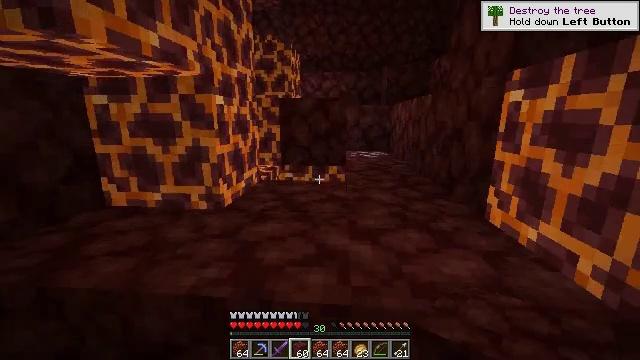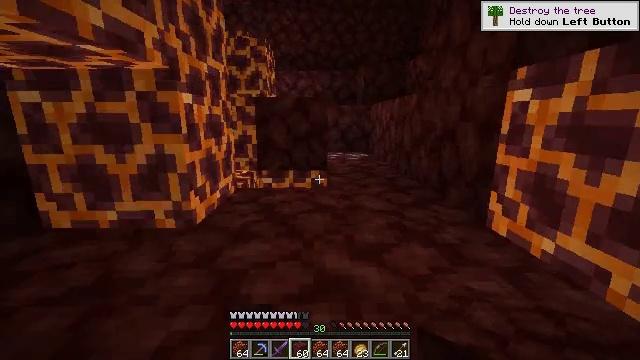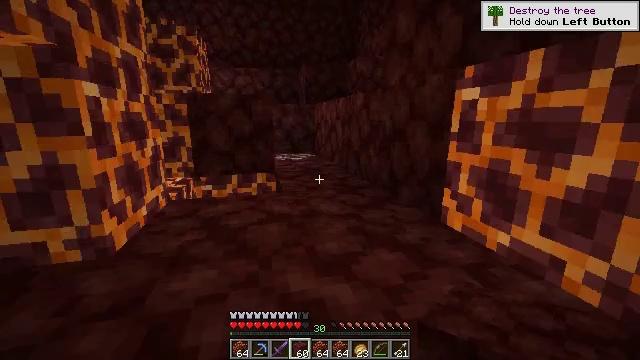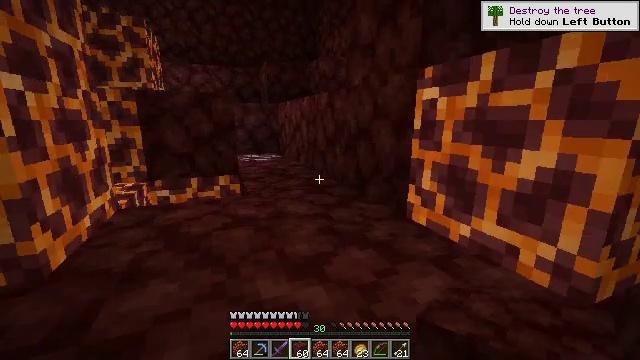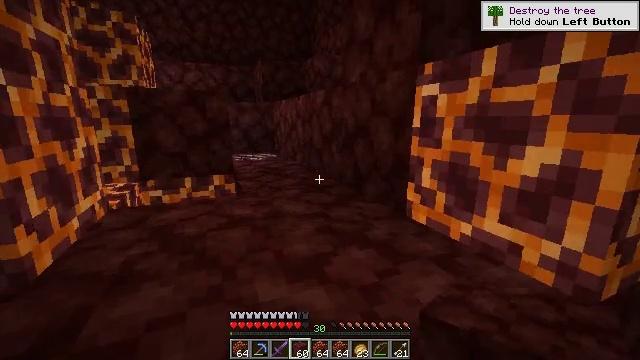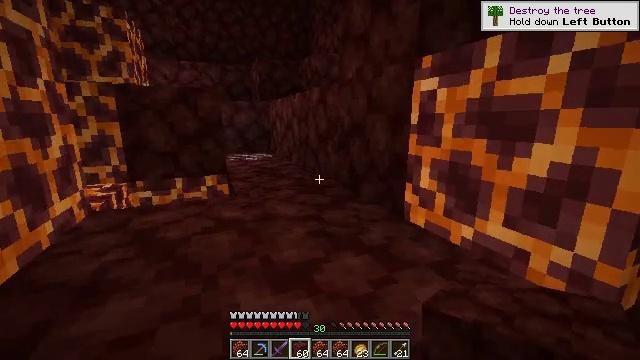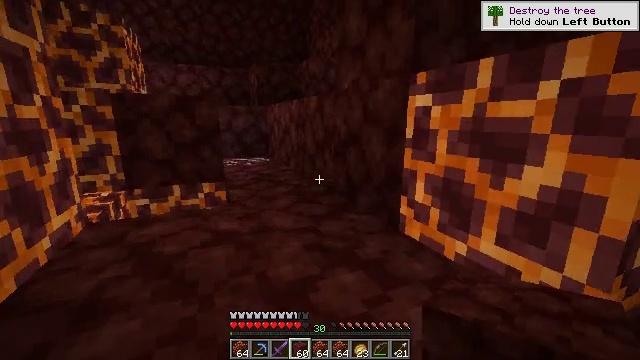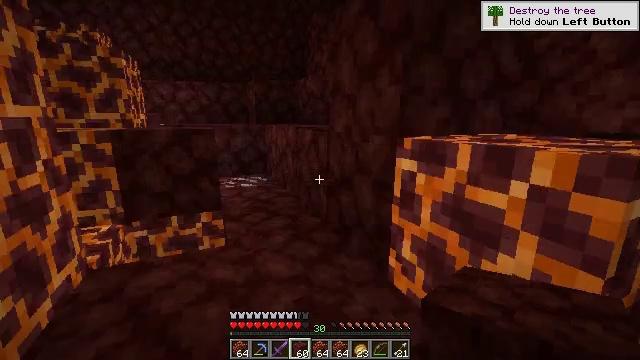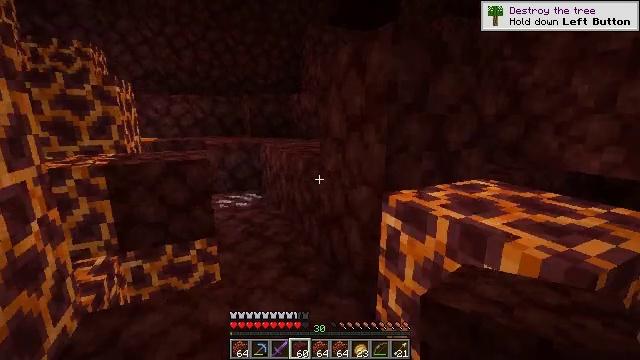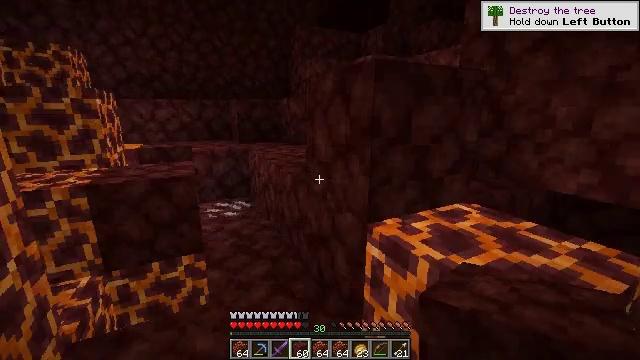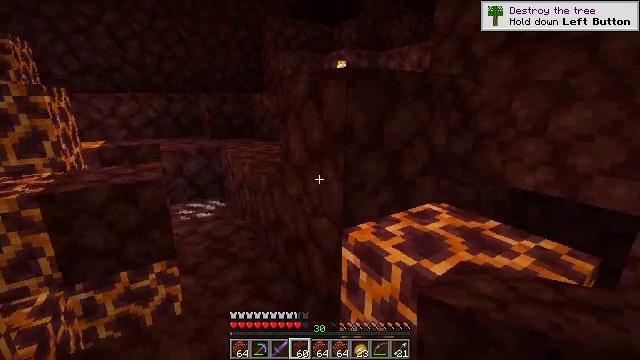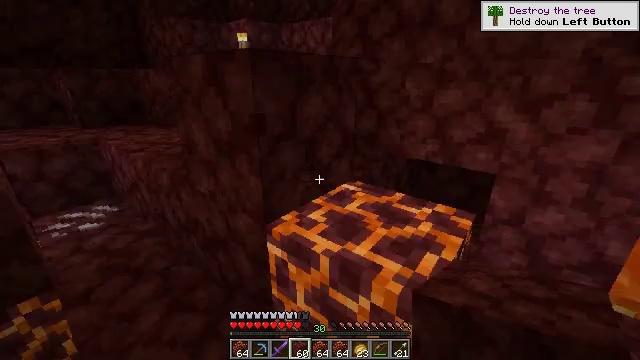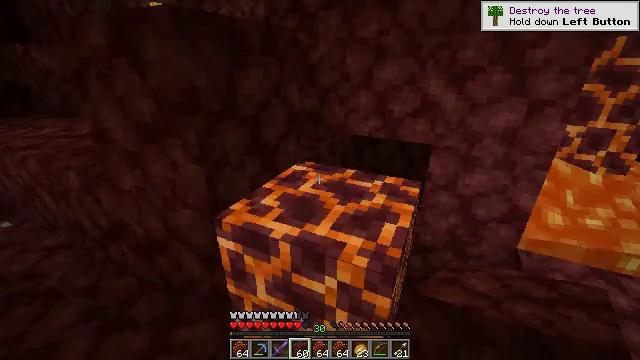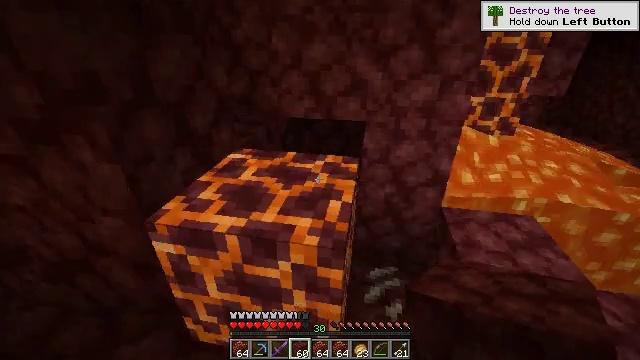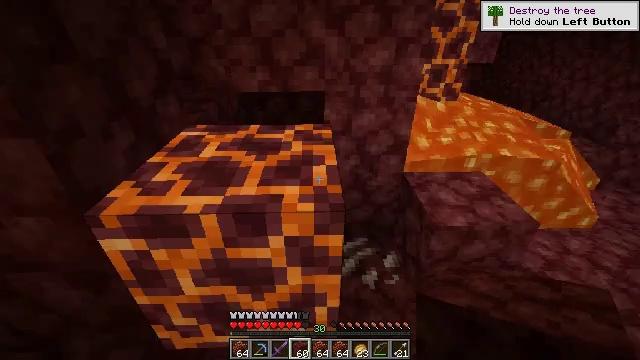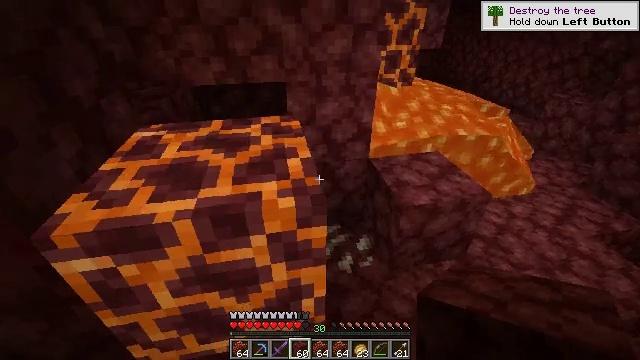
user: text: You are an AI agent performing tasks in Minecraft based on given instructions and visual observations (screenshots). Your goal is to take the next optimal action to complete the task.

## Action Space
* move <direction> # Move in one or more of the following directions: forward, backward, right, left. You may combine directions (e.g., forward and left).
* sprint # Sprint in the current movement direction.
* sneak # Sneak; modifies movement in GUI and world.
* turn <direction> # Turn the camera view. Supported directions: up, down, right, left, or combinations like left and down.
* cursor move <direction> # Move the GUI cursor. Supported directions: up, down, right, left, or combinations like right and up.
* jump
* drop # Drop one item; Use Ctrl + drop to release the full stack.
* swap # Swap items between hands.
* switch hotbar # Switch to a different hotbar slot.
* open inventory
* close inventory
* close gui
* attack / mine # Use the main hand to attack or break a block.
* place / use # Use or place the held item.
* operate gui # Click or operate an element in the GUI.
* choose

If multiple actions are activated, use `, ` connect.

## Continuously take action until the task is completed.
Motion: motion action
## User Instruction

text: Mine the magma block in the nether.
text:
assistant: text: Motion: move forward, turn right
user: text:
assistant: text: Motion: turn right
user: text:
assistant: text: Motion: turn right
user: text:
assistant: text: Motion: move forward, turn right
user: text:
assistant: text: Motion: move forward
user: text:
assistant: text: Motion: move forward, jump
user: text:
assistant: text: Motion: move forward, jump
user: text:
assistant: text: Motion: move forward, jump
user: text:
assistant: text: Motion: move forward, turn right and down, jump
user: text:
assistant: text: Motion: move forward and move left, turn right and down
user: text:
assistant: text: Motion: move forward and move left, turn right and down
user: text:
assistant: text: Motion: move left, turn right and down
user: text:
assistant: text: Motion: move left, turn right and down
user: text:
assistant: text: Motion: turn right and down
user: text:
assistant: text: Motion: turn right and down
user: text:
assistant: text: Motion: turn right
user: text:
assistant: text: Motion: no_op
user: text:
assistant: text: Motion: no_op
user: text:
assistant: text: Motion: no_op
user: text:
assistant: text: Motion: no_op
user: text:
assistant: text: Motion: no_op
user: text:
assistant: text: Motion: no_op
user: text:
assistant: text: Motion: no_op
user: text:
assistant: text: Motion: no_op
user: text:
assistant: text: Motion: no_op
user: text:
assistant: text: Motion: no_op
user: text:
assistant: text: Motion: no_op
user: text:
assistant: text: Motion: turn left and down
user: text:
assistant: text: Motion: turn left and down
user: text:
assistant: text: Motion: turn left